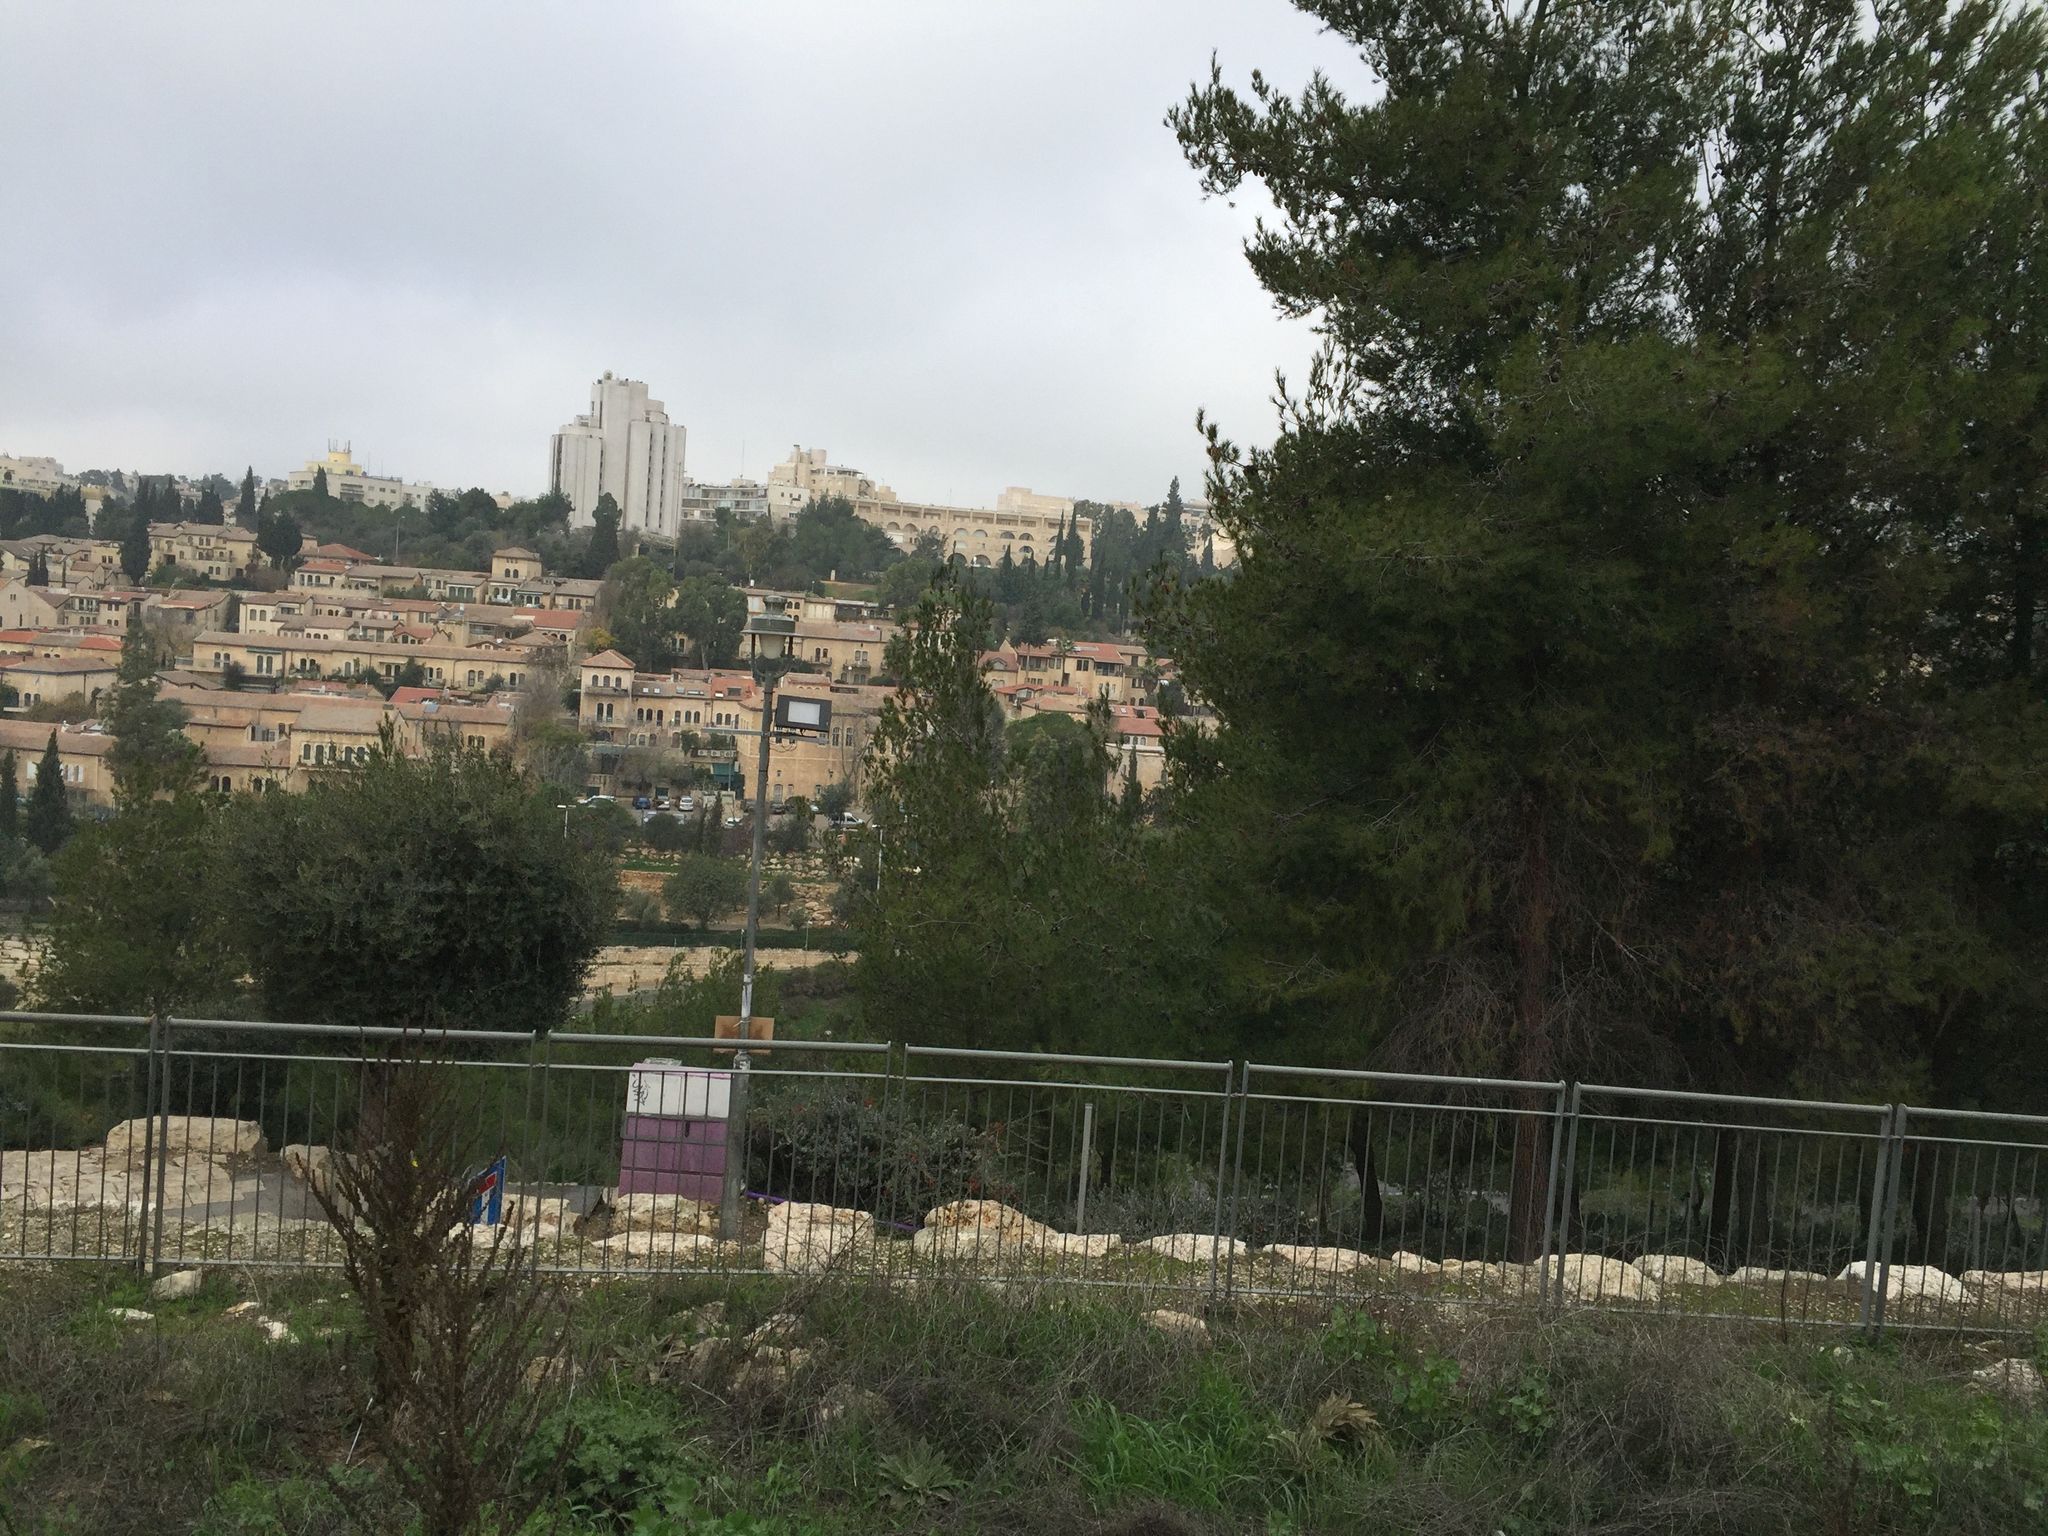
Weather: cloudy
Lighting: day
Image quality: slightly poor
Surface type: fields
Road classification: footway, service, steps
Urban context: urban centre
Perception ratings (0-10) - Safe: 3.23, Lively: 2.09, Beautiful: 3.99, Boring: 5.17, Depressing: 7.7, Wealthy: 3.1